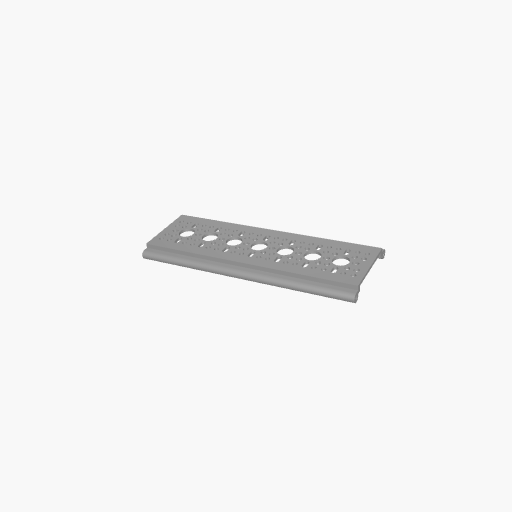
Part: RailChannel7H